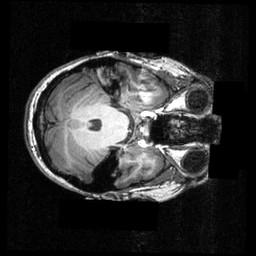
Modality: T1w
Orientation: axial
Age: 27
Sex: female
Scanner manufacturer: siemens
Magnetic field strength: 3.951 T
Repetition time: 1.5 s
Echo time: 0.00335 s